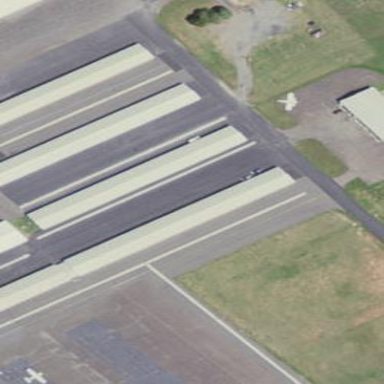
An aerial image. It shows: Hangar building located at airport.